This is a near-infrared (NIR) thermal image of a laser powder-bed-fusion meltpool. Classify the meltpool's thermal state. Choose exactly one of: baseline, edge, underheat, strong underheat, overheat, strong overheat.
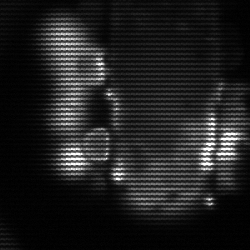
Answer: strong underheat